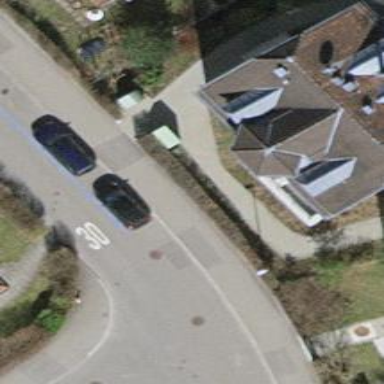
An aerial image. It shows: Sidewalk.